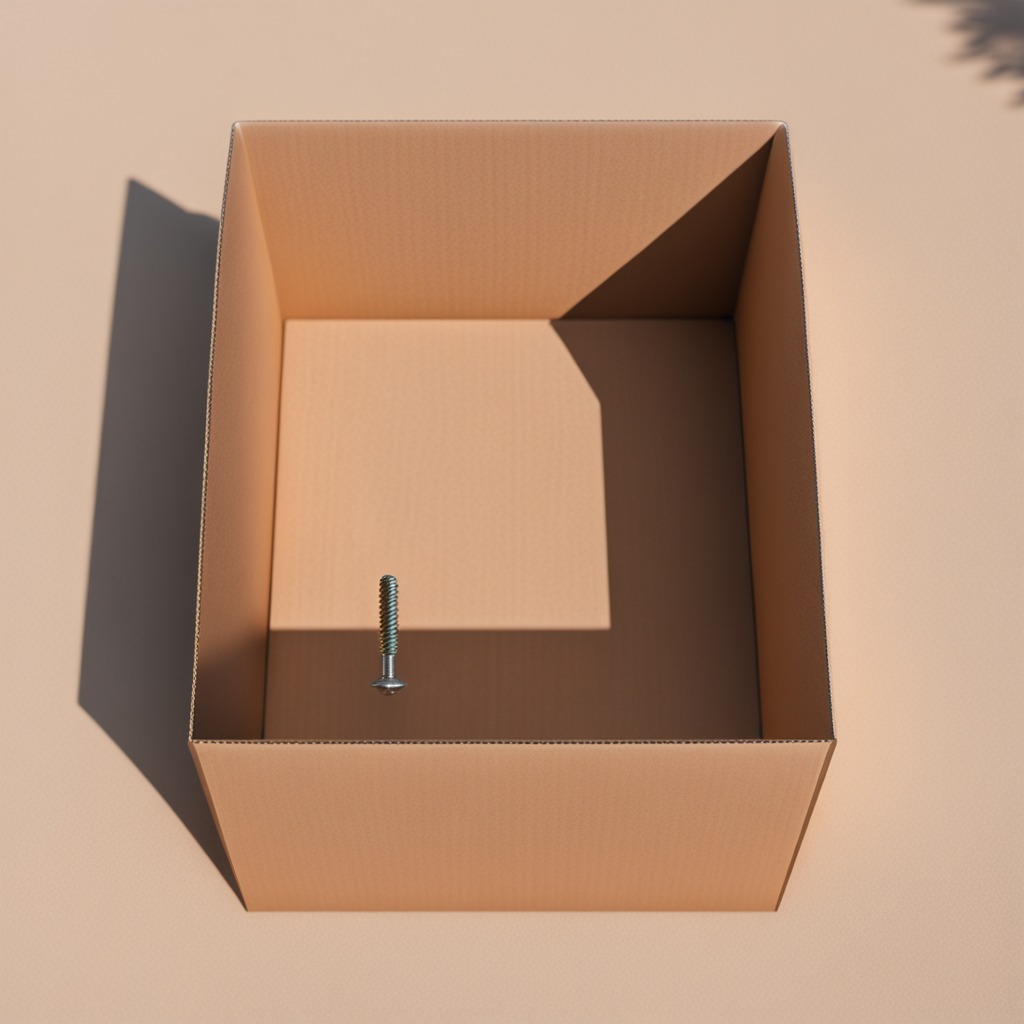
A metal screw is lying on the cardboard box surface.